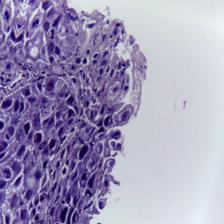
Diagnosis: OSCC